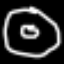
Label: donut